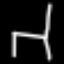
Label: chair